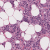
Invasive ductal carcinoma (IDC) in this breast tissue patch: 1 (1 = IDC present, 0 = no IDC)